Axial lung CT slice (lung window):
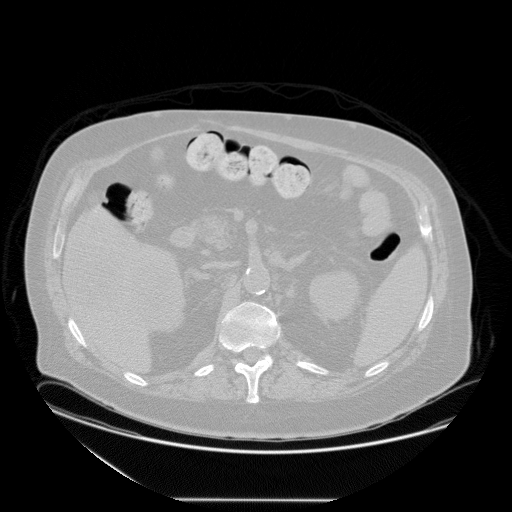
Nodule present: no